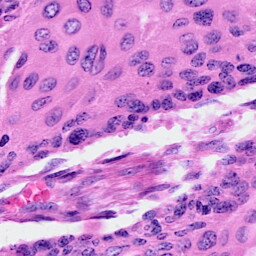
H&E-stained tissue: Cervix